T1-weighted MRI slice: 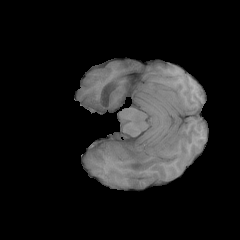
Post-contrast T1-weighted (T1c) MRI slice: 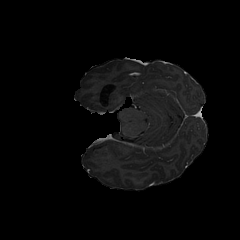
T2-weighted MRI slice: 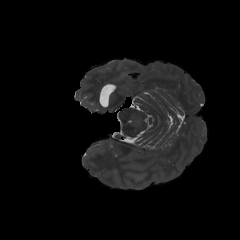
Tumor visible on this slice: no